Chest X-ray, PA view. Patient: 72 years old, sex M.
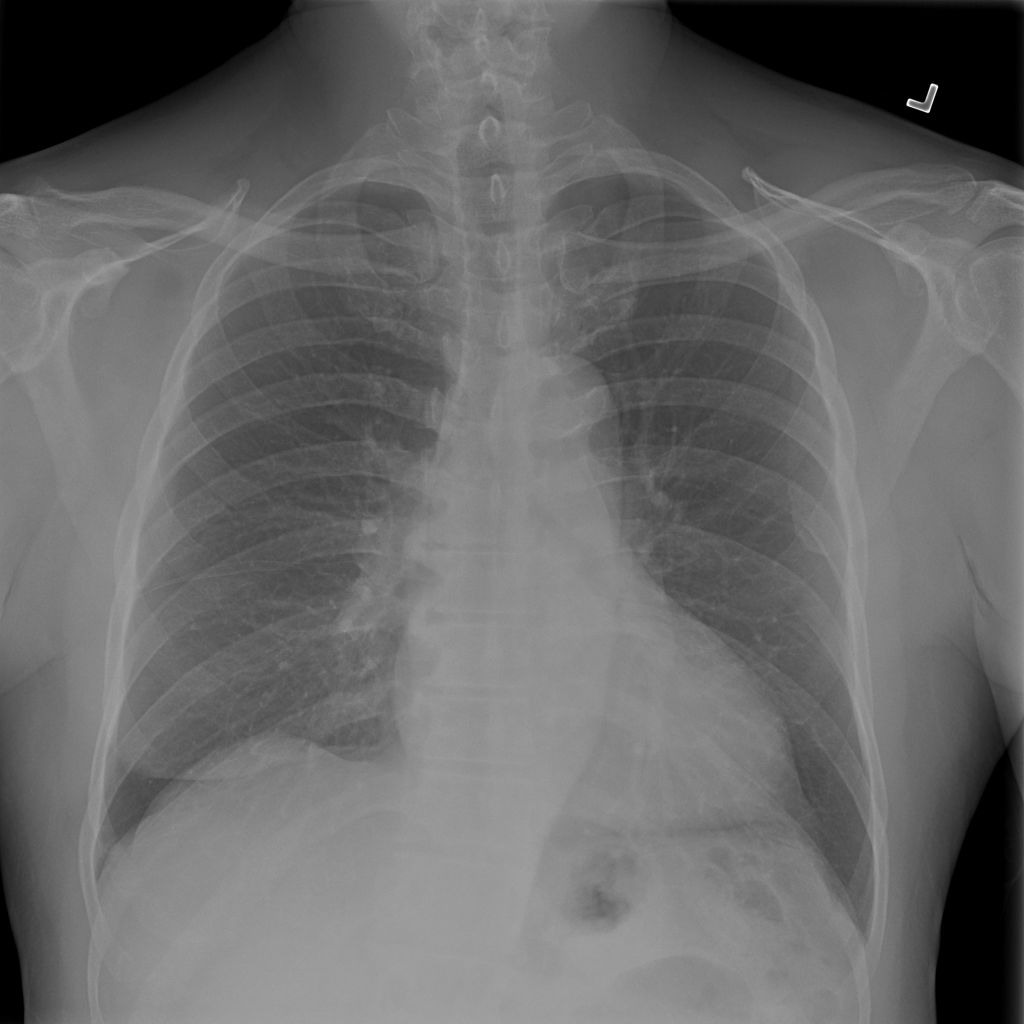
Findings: No Finding